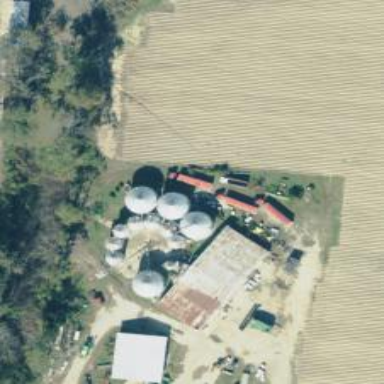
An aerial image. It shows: Silo.